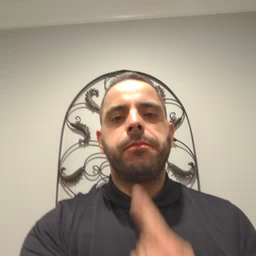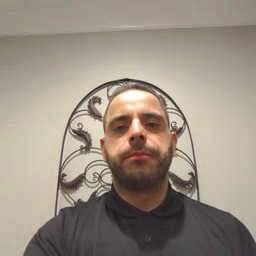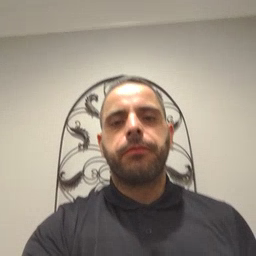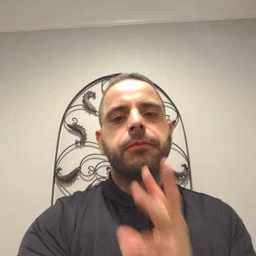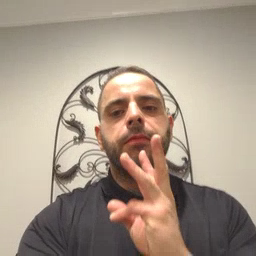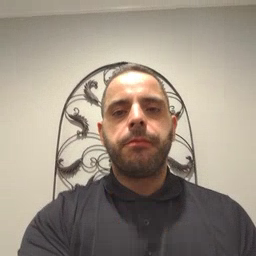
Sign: water